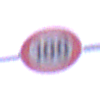
Verkehrszeichen: Geschwindigkeit100
Umgebung: Outdoor, Nature
Tageszeit: SunriseSunset
Wetter: PartlyCloudy
Licht: Natural
Jahreszeit: NotSpecified
Kontrast: LowContrast